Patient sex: F
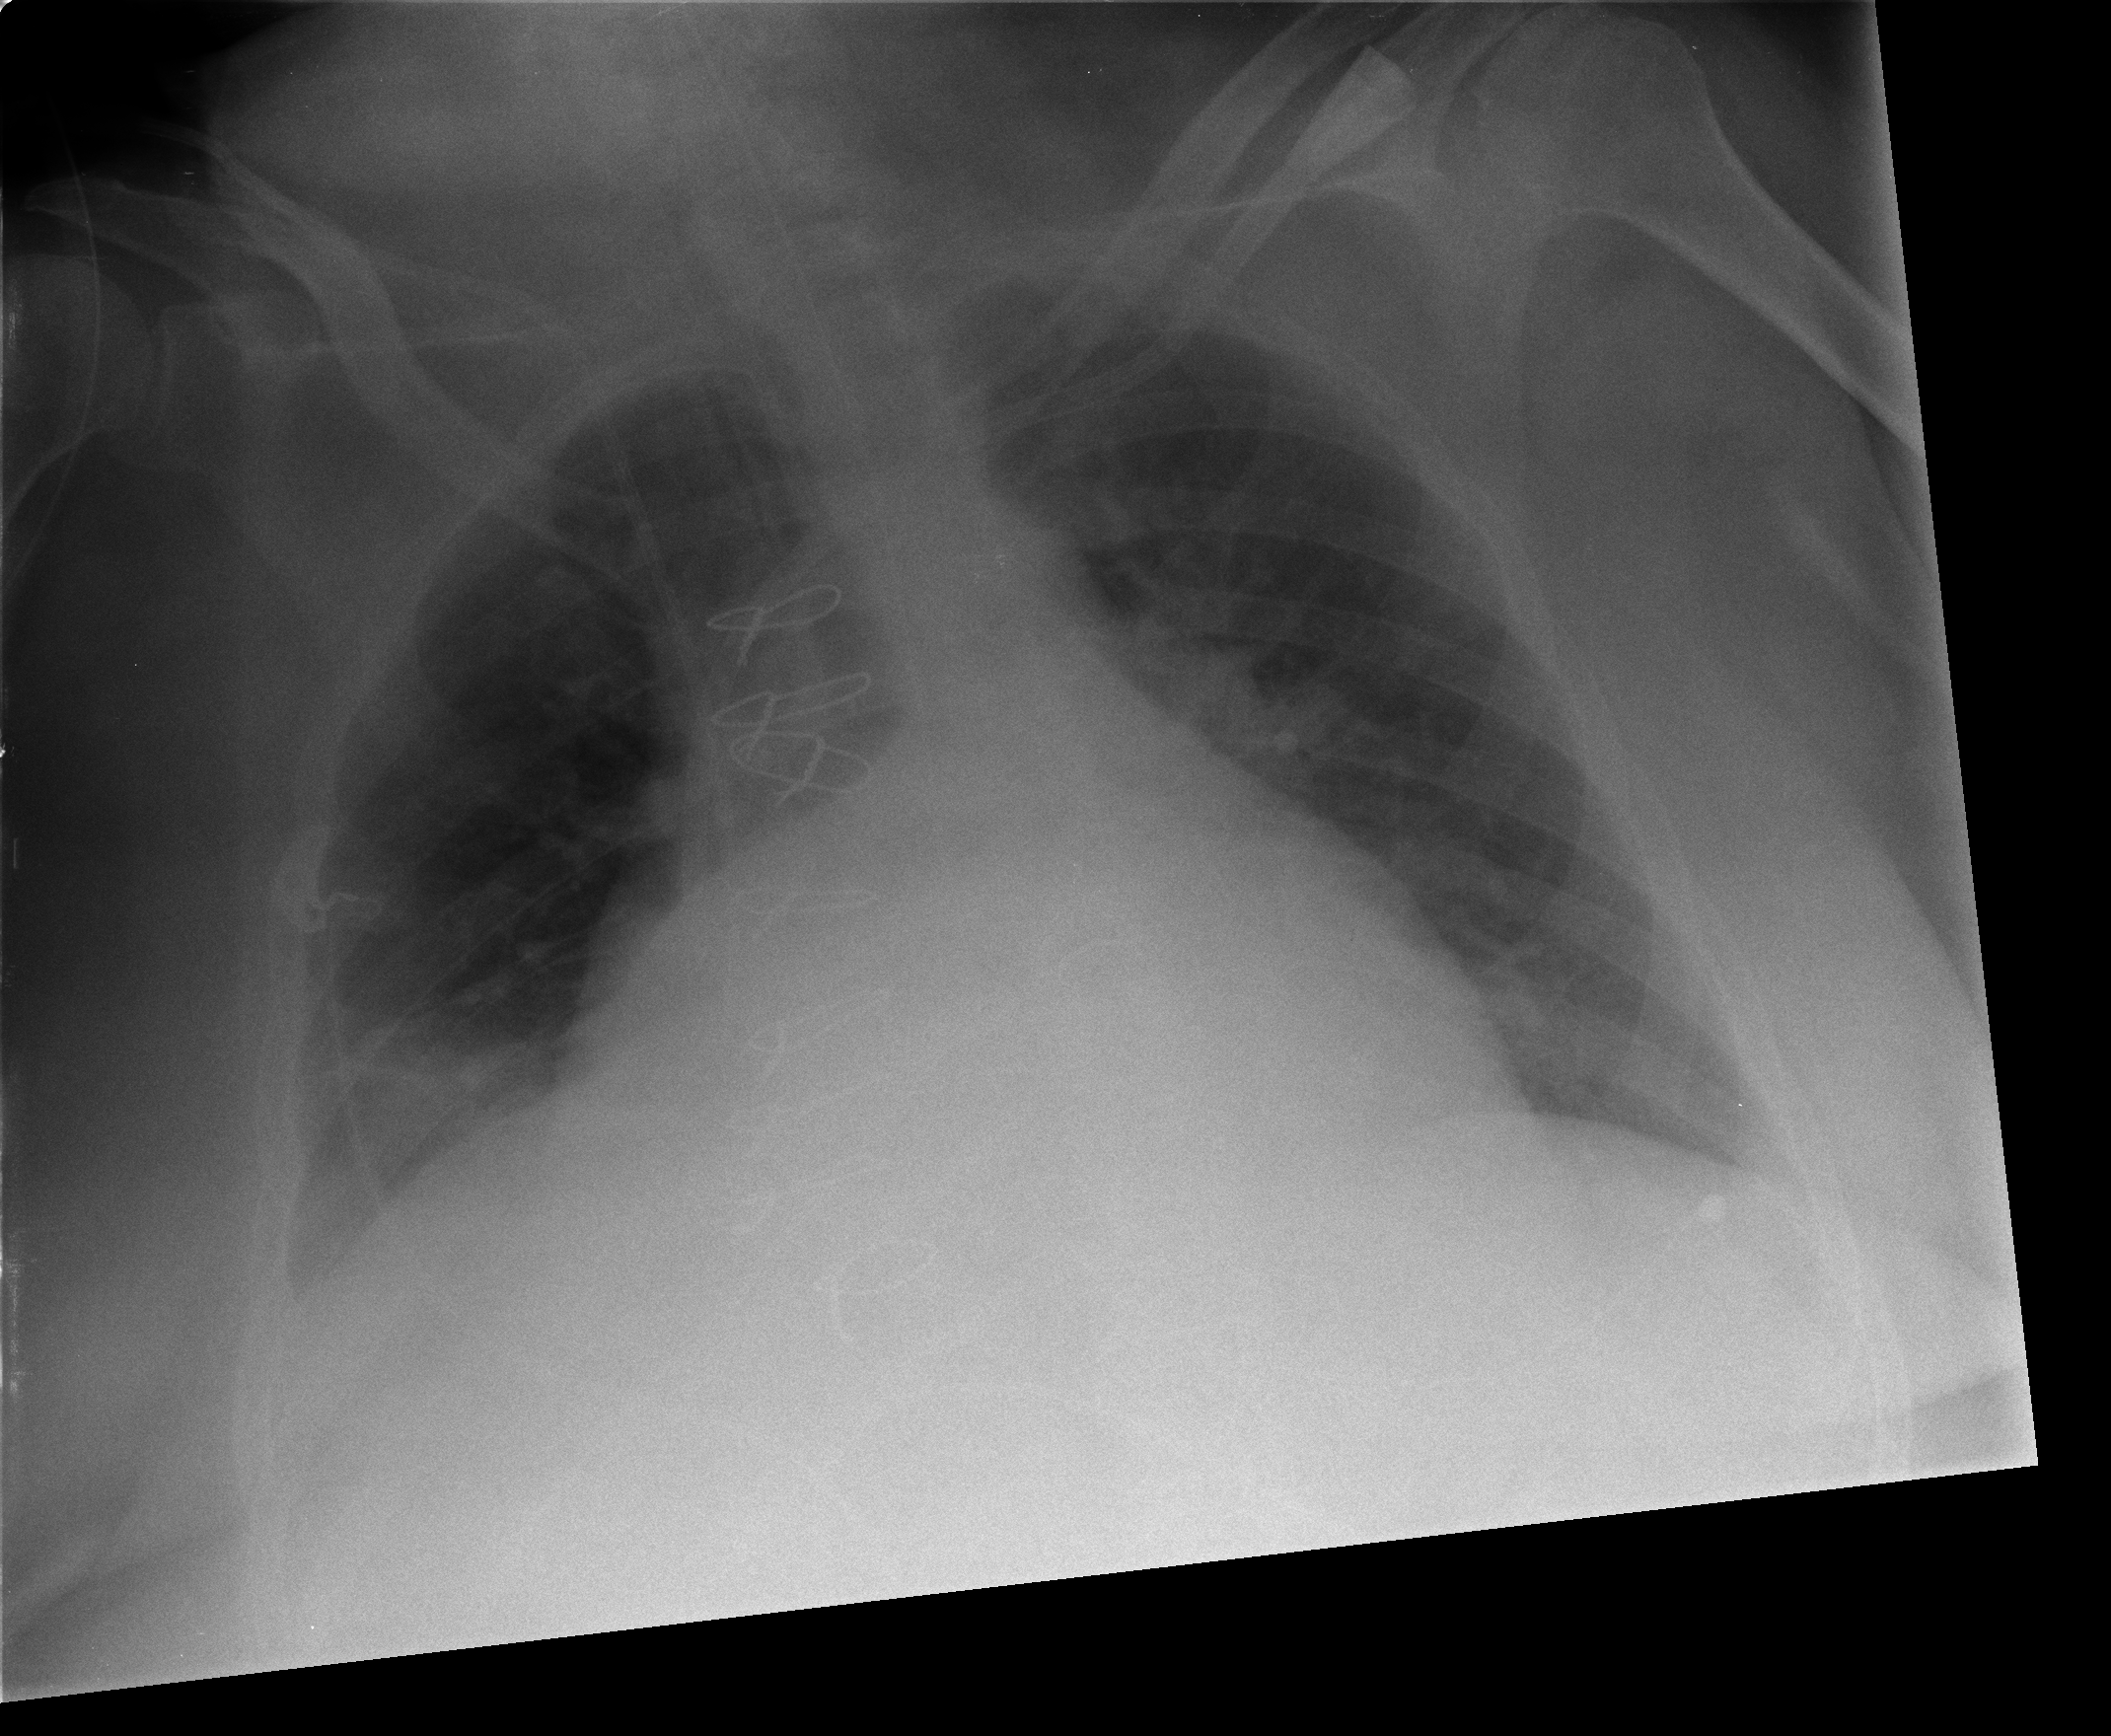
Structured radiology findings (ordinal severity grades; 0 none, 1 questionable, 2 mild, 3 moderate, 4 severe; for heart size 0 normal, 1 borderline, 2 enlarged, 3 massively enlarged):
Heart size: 3
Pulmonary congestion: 0
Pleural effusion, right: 0
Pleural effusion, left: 0
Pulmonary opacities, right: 0
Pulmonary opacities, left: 0
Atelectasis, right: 2
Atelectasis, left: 0